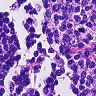
Metastatic tissue present: no